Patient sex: M
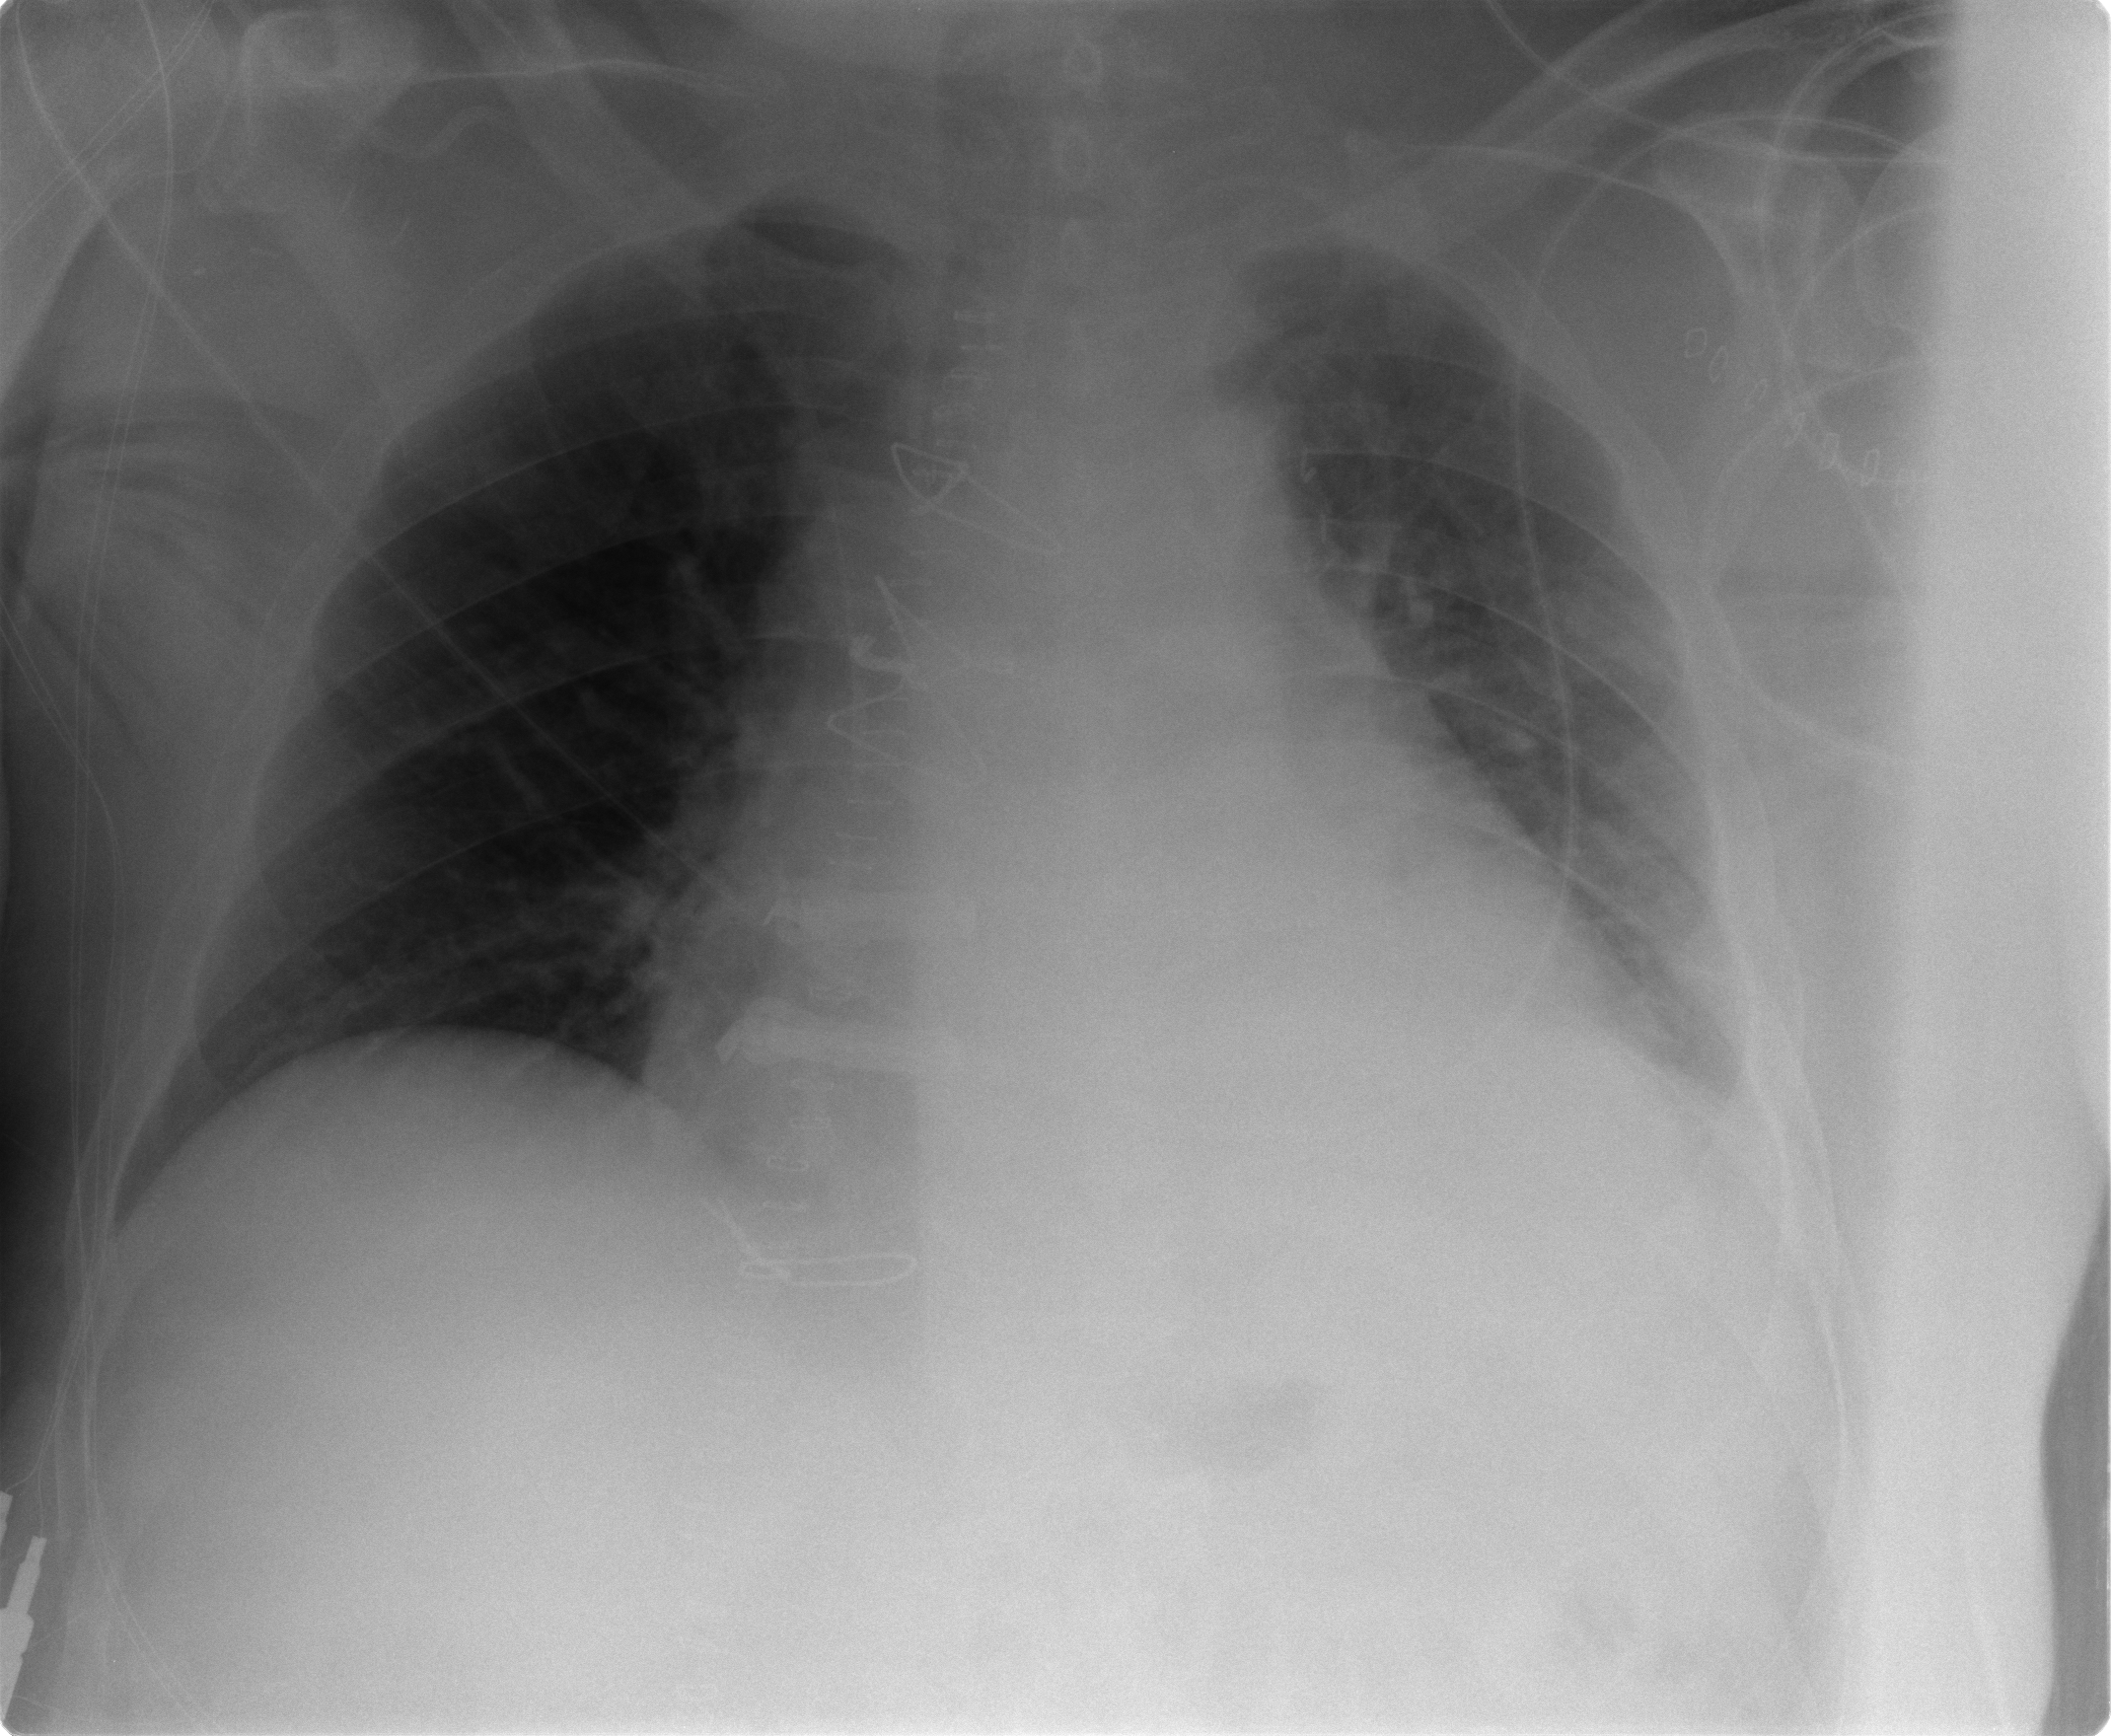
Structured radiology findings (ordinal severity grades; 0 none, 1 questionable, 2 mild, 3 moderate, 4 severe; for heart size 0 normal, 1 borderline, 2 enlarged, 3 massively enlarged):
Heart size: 2
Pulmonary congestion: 1
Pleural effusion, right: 0
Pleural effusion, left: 2
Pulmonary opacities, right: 0
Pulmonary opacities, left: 0
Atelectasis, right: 1
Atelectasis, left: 2